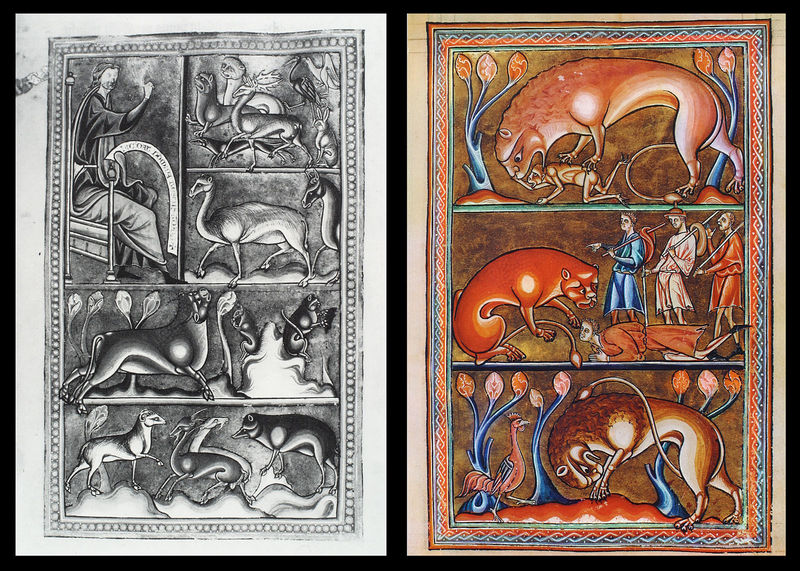
Titel: Bestiarium
Institution: Oxford, Bodleian Library
Schlagwörter: blau, gott, mann, vogel, weiß, bäume, menschen, braun, bunt, grau, männer, schwarz, stuhl, hund, rot, tier, tiere, rahmen, gold, drei, pflanzen, pferd, schwanz, relief, schrift, bilder, papier, zwei, farbe, könig, thron, wandteppich, bett, buch, stich, seite, schwarzweiß, pfau, jagd, buchseite, pergament, seiten, beute, fasan, hirsch, jäger, reh, fressen, fabel, mittelalter, fabelwesen, franziskus, löwe, fresko, hahn, buchseiten, ochse, stier, miniatur, handschrift, mäander, monster, affen, schriftband, pilger, franz von assisi, antilope, buchmalerei, gazelle, codex, heiliger franziskus, löew, tieer